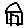
Label: house